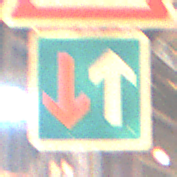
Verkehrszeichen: VorrangVorGegenverkehr
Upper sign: FussgaengerLinks
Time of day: NotSpecified
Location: Indoor (Urban)
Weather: NotSpecified
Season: NotSpecified
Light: Artificial